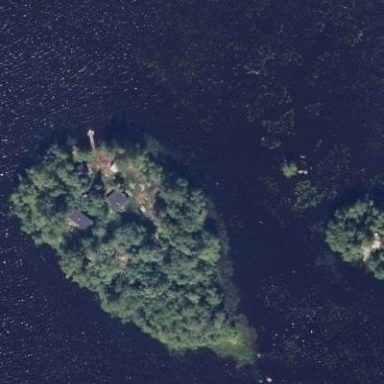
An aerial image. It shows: Islet.